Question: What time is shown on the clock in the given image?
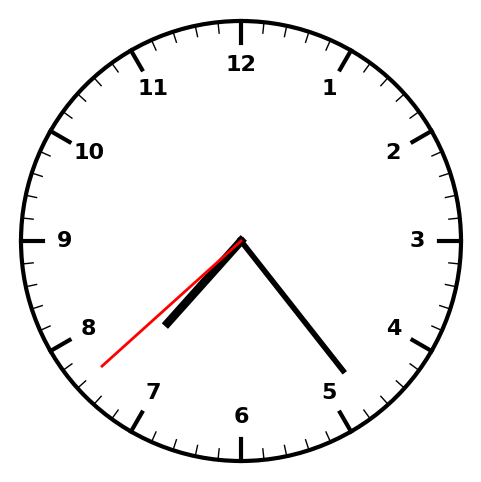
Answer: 07:23:38